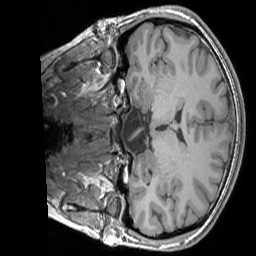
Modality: T1w
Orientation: coronal
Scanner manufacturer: siemens
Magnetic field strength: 3 T
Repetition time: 1.83 s
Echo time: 0.00303 s